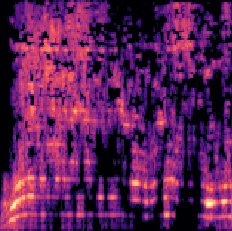
Sound class: Chainsaw